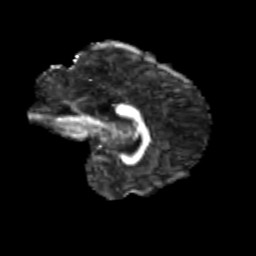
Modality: FA
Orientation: sagittal
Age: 20
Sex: female
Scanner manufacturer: siemens
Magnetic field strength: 3 T
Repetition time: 3.5 s
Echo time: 0.113 s